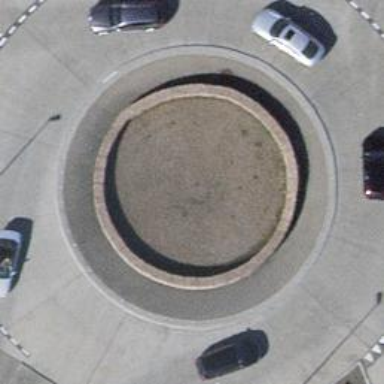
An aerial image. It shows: Secondary road with concrete surface leading to roundabout. The road is surrounded by embankment.